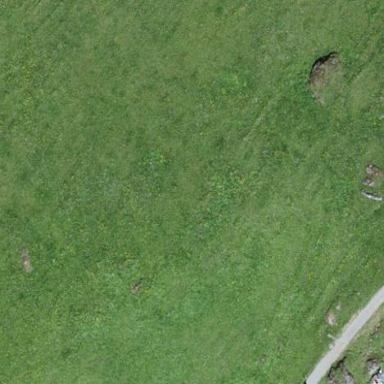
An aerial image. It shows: Grass pitch for leisure activities on the land.